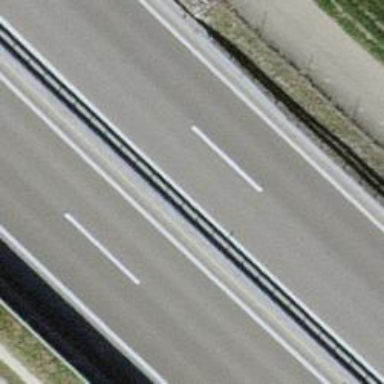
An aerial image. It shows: Asphalt motorroad with trunk classification.